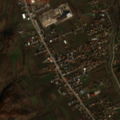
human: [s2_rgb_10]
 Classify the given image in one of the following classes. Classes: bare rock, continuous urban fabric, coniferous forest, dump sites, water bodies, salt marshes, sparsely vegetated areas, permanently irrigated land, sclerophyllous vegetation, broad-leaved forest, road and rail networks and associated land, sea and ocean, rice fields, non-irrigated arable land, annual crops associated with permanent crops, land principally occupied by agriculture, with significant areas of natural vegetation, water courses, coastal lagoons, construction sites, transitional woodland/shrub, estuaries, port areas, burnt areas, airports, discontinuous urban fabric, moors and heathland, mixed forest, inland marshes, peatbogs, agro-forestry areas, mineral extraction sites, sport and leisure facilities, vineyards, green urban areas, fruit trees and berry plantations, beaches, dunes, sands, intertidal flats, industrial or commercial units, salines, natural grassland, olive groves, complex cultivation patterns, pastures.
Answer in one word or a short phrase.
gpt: discontinuous urban fabric, industrial or commercial units, non-irrigated arable land, complex cultivation patterns, land principally occupied by agriculture, with significant areas of natural vegetation